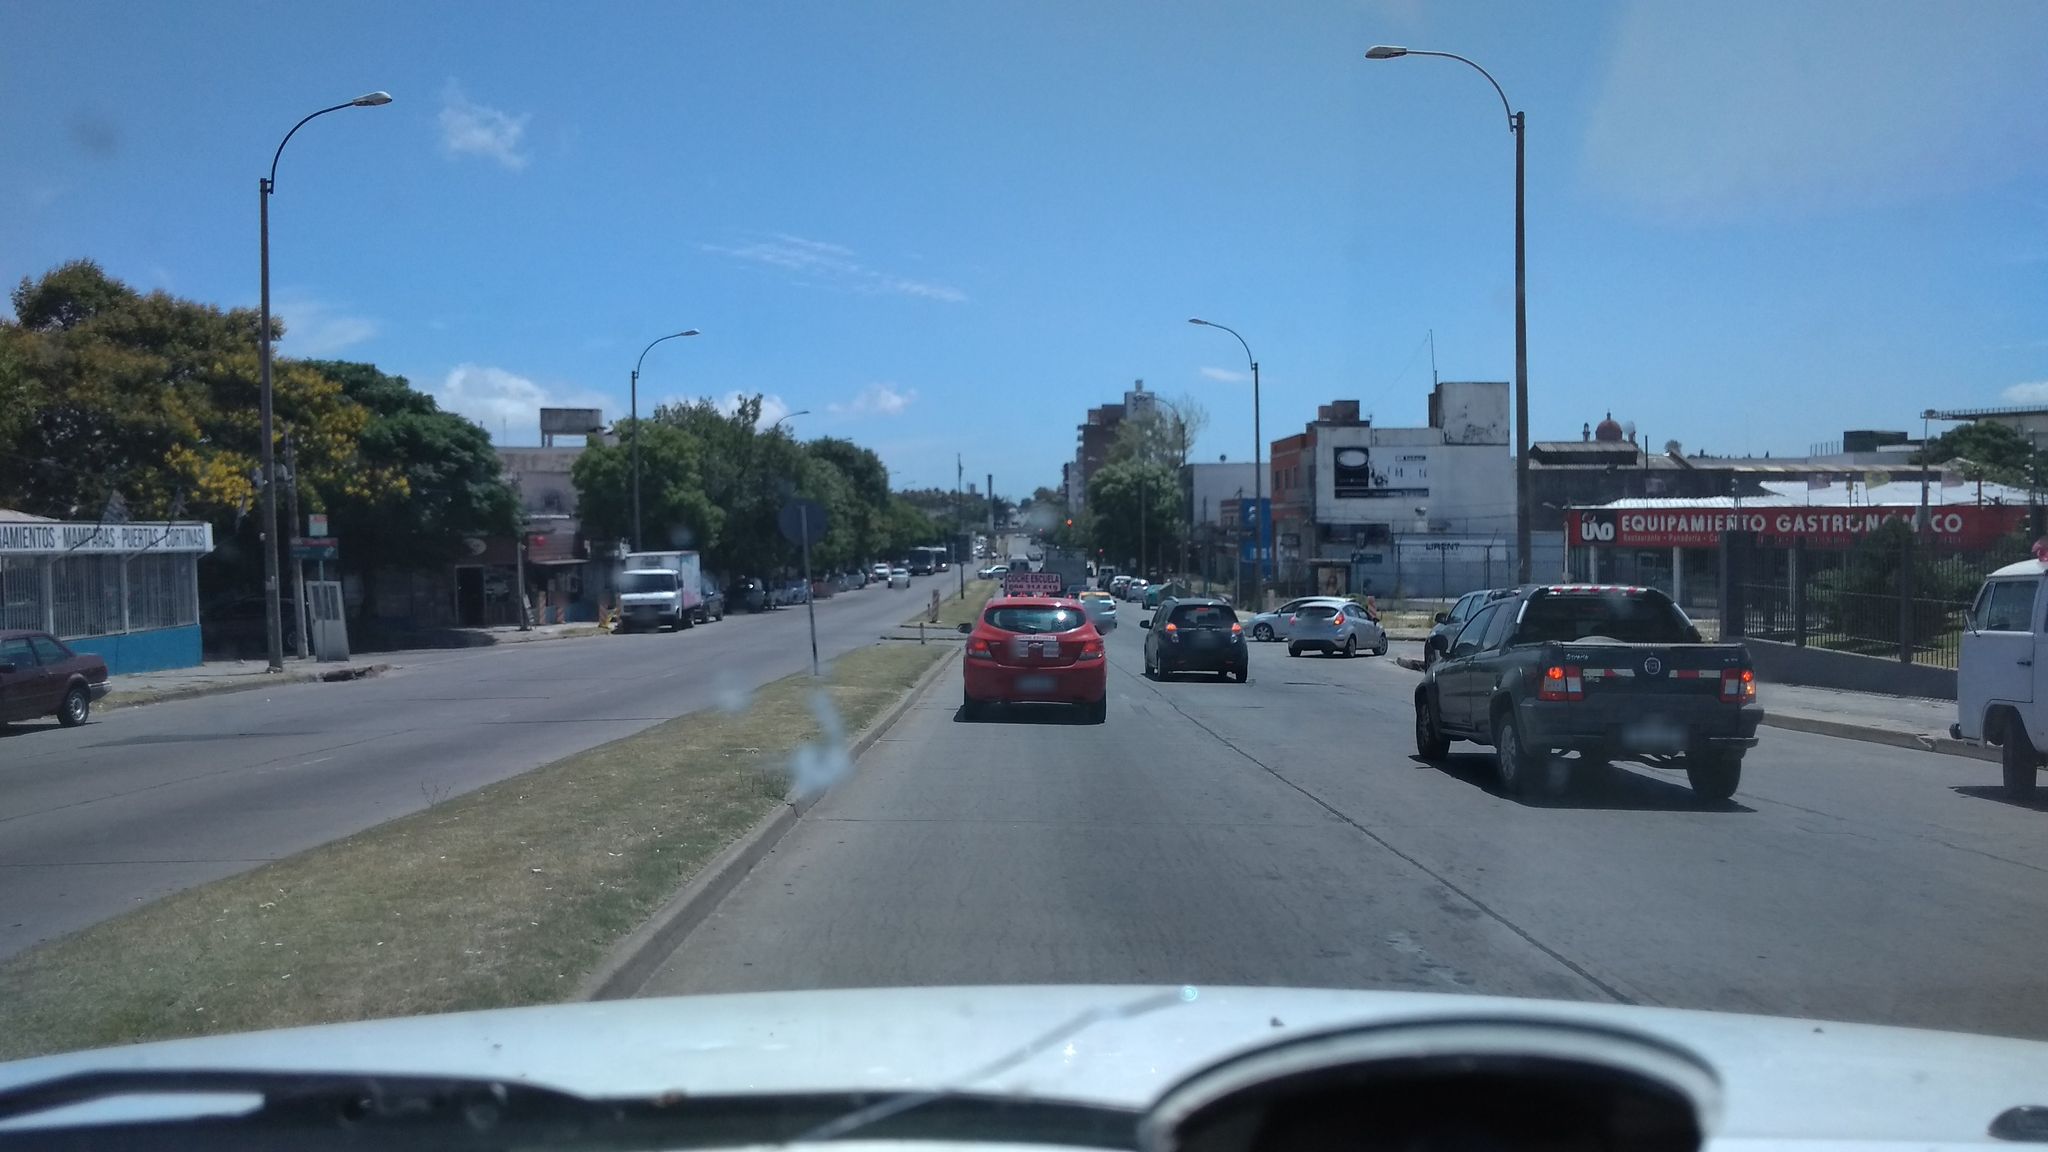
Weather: clear
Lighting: day
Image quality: good
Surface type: driving surface
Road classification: primary
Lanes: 2
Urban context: urban centre
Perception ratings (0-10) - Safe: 6.65, Lively: 7.06, Beautiful: 2.79, Boring: 1.74, Depressing: 6.04, Wealthy: 0.78